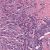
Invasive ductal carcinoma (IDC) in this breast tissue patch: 1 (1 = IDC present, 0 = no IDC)